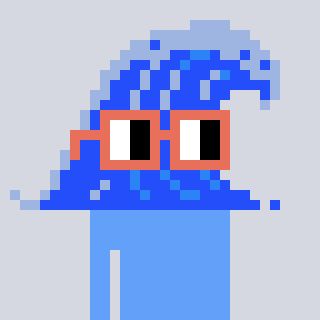
a pixel art character with square orange glasses, a wave-shaped head and a blue-colored body on a cool background